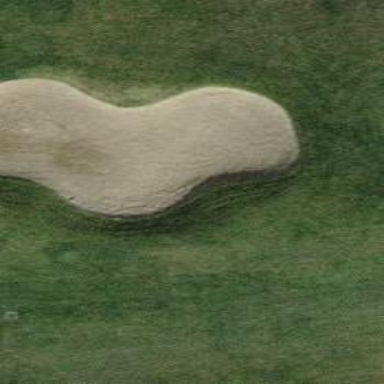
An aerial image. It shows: Golf bunker filled with natural sand.